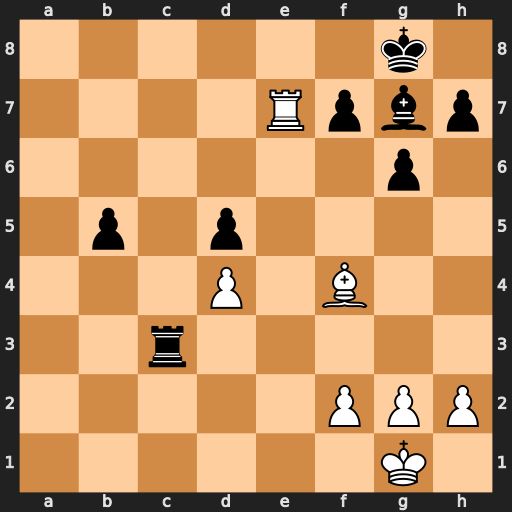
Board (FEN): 6k1/4Rpbp/6p1/1p1p4/3P1B2/2r5/5PPP/6K1
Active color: w
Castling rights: -
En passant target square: -
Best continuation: Re8+ Bf8 Bh6 Rc1+ Bxc1